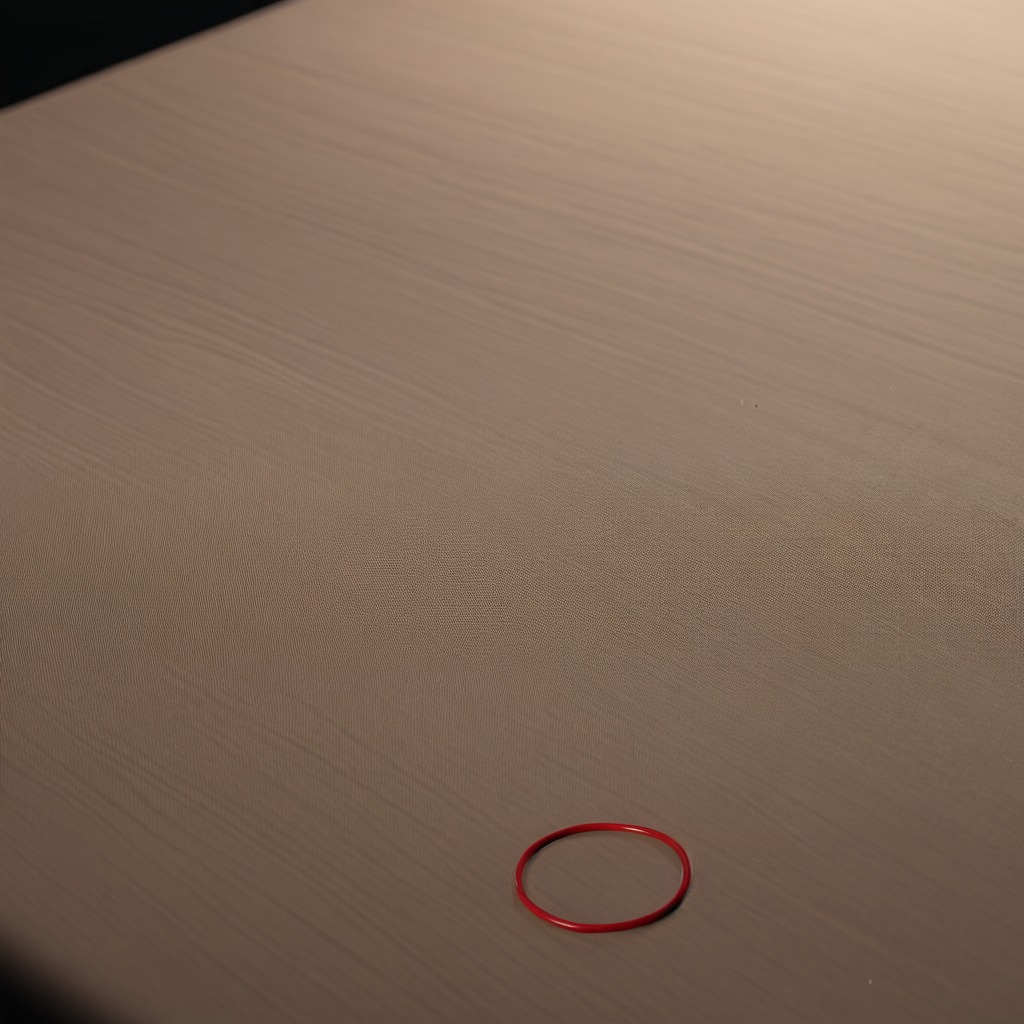
A rubber O-ring is lying on the wooden table.